Field crop: maize
Growth stage: 2
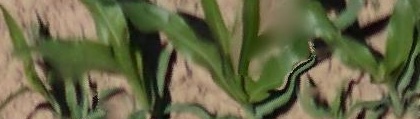
Species: maize